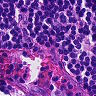
Metastatic tissue present: no